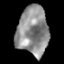
Tissue: lung
Cell type: Epithelial cells
Senescence score: 0.2155
Nuclear area (px): 1499
Mean DAPI intensity: 143.034